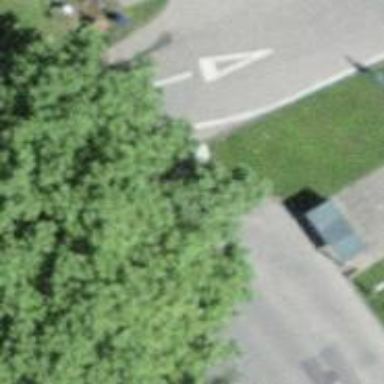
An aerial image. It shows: Guidepost supported by pole.